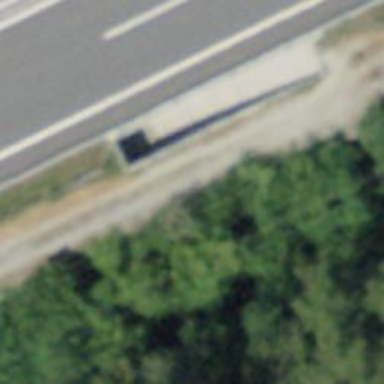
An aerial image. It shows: Tunnel footway.